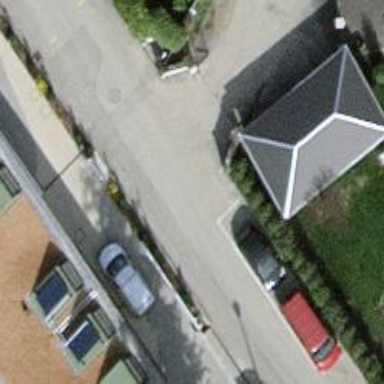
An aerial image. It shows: Residential road without sidewalk.